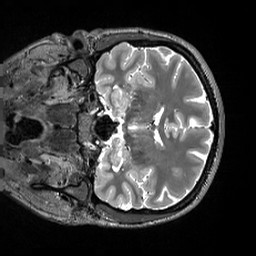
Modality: T2w
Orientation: coronal
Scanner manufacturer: siemens
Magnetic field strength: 3 T
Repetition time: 3.2 s
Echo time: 0.564 s